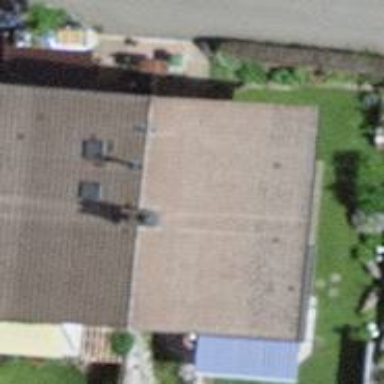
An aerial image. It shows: Semidetached house.